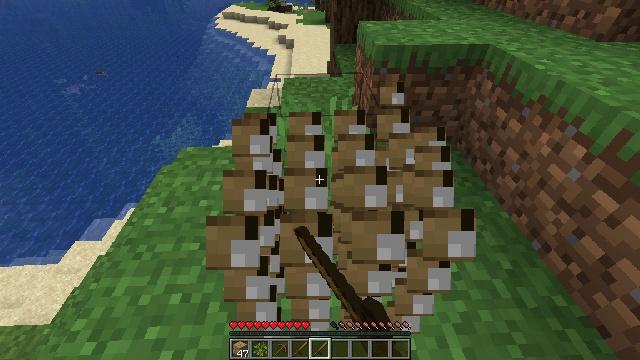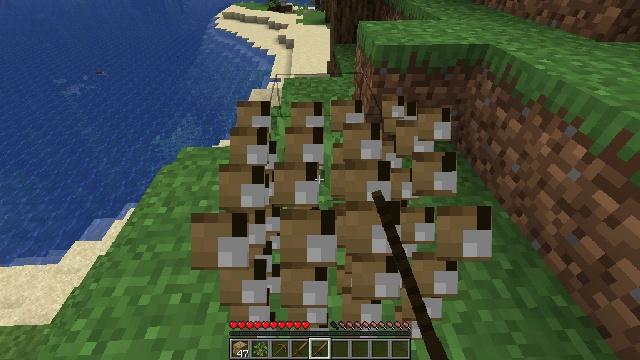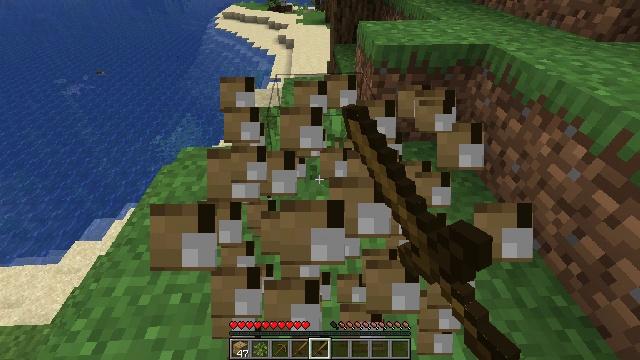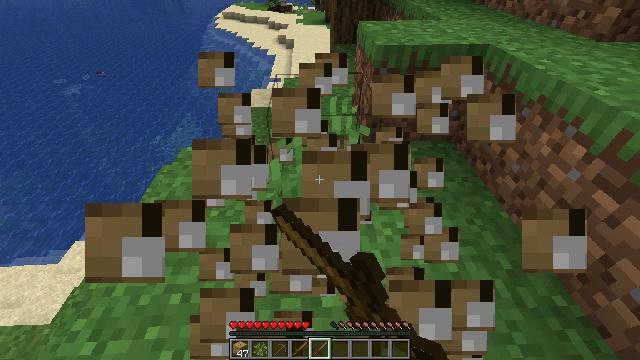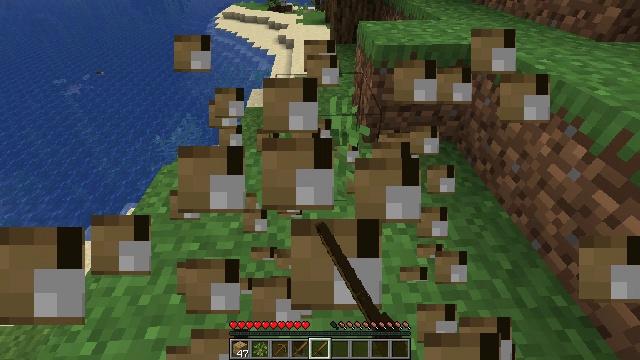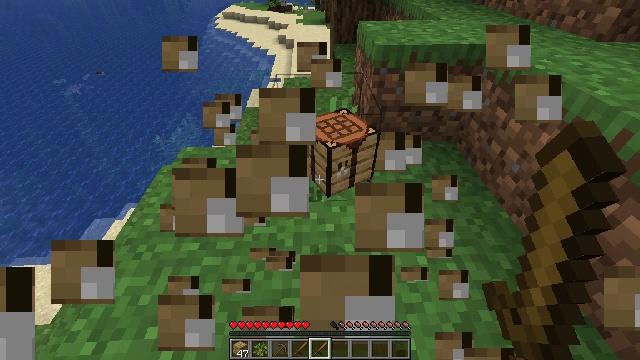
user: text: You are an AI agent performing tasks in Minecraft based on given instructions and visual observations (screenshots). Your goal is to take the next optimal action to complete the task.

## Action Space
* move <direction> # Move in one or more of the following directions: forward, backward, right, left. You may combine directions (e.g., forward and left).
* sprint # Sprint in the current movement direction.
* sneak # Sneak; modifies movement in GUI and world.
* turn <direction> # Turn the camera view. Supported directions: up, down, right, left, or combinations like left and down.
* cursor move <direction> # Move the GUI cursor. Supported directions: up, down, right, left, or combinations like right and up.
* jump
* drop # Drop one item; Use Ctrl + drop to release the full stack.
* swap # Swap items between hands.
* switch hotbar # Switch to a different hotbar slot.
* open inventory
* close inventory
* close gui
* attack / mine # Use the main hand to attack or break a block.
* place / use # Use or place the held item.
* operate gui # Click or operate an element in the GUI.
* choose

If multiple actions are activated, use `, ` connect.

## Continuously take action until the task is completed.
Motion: motion action
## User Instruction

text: Left click on the crafting table
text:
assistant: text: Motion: attack / mine
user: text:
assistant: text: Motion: attack / mine
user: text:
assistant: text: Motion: attack / mine
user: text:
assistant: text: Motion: attack / mine
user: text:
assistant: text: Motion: attack / mine
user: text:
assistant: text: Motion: attack / mine